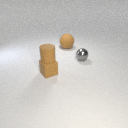
large brown rubber sphere behind small gray metal sphere